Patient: sex F, age 58
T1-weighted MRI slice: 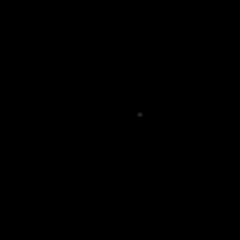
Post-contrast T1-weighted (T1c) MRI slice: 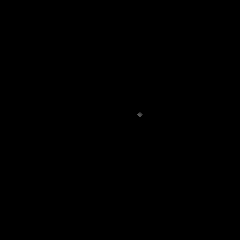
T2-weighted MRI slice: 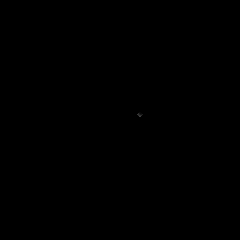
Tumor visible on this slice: no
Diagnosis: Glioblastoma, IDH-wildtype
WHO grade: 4